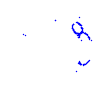
Particle: pion